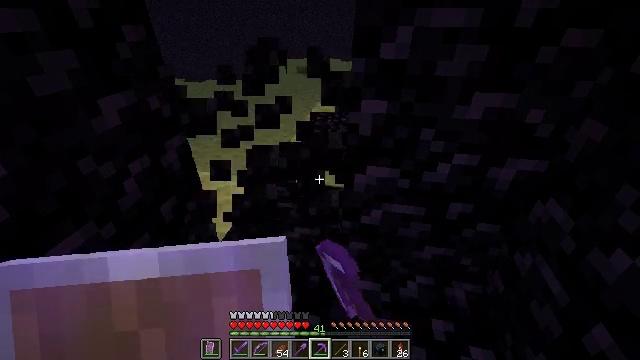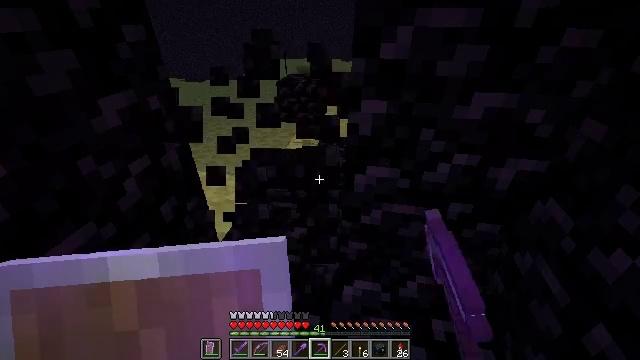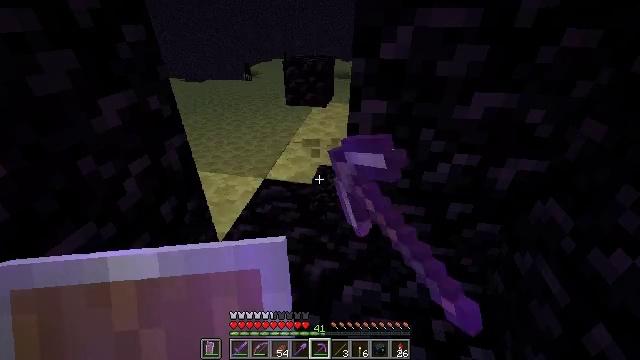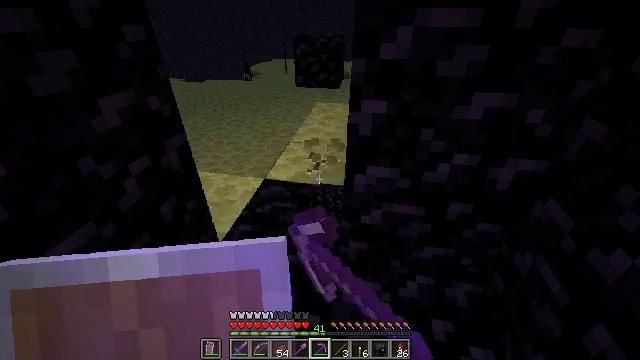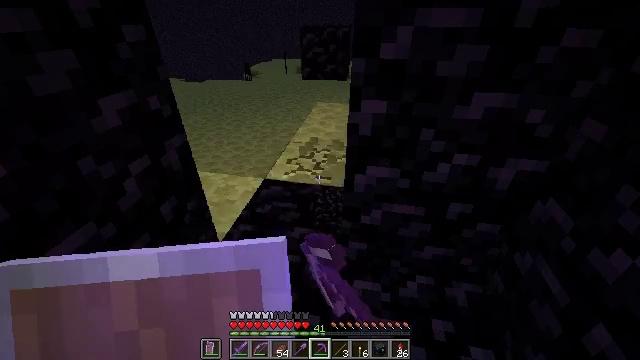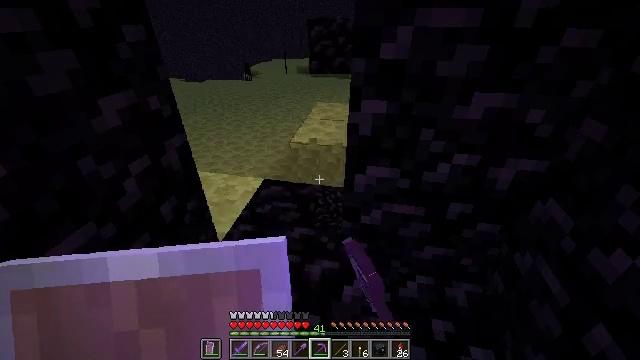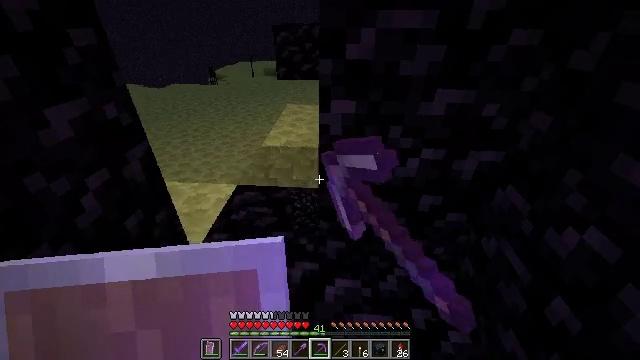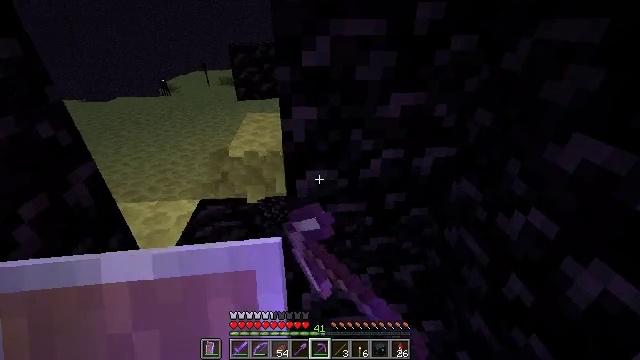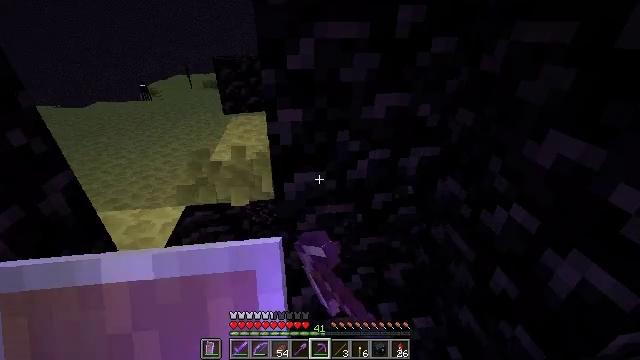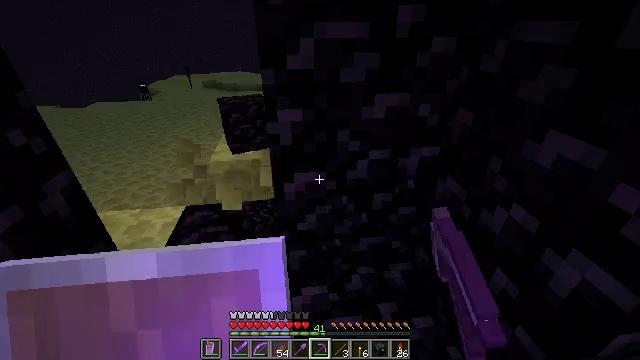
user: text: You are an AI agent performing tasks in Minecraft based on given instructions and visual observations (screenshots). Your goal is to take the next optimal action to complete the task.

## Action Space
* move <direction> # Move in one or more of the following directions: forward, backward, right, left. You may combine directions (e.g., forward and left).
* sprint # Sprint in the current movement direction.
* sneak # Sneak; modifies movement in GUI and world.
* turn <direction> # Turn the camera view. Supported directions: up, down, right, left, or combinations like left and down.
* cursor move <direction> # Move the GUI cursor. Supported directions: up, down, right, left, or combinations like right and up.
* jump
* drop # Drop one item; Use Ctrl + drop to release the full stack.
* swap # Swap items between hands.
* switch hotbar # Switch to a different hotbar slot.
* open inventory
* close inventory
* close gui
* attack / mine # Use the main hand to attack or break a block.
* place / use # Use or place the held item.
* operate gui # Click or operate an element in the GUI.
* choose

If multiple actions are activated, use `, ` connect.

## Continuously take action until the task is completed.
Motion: motion action
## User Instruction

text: Collect end stone for your base.
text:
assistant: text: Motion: attack / mine
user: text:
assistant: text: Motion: attack / mine
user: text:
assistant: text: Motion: attack / mine
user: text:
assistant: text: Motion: attack / mine
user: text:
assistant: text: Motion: attack / mine
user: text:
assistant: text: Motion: turn right, attack / mine
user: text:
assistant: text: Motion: turn right and up, attack / mine
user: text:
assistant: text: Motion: turn right, attack / mine
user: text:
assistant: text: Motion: attack / mine
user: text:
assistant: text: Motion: attack / mine